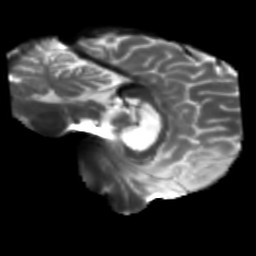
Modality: T2w
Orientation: sagittal
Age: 39
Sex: male
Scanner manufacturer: siemens
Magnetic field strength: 3 T
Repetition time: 5.25 s
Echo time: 0.08 s